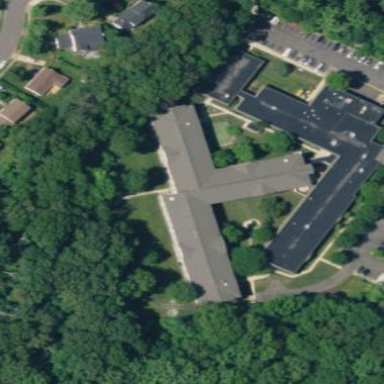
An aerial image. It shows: Image showing building with apartments.